Question: my company has recently upgraded from VS2005 to VS2010. We have a huge project which uses a lot of modules which are being linked statically into the exe. But there seem to be some issues with linking in VS2010.
To explain our problem, we've built a minimal example project which is composed as shown on this graphic:

There is an application using one function from library A. Library A calls one function of each library B and library C. Those two libraries call a function provided by library D.
For under we set everything to except for which is set to true. The only reference added is linking to . For each of the libraries all the settings are set to false. Library A gets references to only and , as well as those two getting references to only. has no references.
When building the application it works without problems. The application notices that library A is using library B and C which are using library D, so it knows it has to link those libraries, too. The libs are linked into the exe without problems.
Now we change something in, let's say, . Just a little difference, only one letter. Now we try to build the application again, it notices the change and re-compiles , but: It doesn't link to it anymore. The result are linking errors in and , because they use . We have to run first, in order to force the complete building and everything is linked again.
This happens for both the minimal example as well as for our main project. Of course, we can add each of the libraries as additional dependency for the exe but it would be nice if it would work just like it does when building the project for the first time and continue to work after changes in the code. We noticed that when setting to , that it works again, but then it doesn't link the *.lib files but the *.obj files which is not what we want of course.
Has anyone made similar experiences or has anyone a solution for this issue? Is this a buggy behavior of VS2010?
TIA.
p.s.: All libraries and executables are native C++.
---
(Workaround taken from <URL>
In the file '%ProgramsFile%\MSBuild\Microsoft.cpp4.0\Microsoft.CPPBuild.Targets' there is a line
'''
<Target Name="GetResolvedLinkLibs" Returns="@(LibFullPath)" DependsOnTargets="$(CommonBuildOnlyTargets)">
'''
If you change that line to
'''
<Target Name="GetResolvedLinkLibs" Returns="@(LibFullPath)" DependsOnTargets="$(CommonBuildOnlyTargets);ResolvedLinkLib">
'''
the linking works properly and all needed libs are linked to implicitly. The linker output not only shows lib_a.lib but also all other chained libs, lib_b, lib_c, lib_d without having them added manually as dependencies to the exe.
This seems to be more a workaround then a solution, maybe there is a proper way to achieve implicit linking.
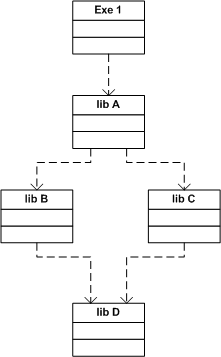
Answer: Have a look at following links:
<URL>
<URL>
<URL>
<URL>